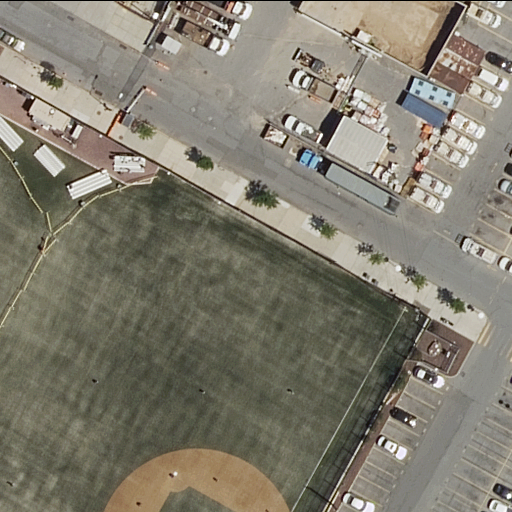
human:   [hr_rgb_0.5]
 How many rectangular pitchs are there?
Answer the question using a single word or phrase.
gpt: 1

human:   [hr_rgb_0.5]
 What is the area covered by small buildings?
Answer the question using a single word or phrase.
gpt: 87m2

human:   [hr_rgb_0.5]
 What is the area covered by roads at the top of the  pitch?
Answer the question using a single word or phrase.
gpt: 0m2

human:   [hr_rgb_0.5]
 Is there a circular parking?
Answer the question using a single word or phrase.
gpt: no

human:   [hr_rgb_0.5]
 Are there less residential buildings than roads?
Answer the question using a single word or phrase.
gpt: yes

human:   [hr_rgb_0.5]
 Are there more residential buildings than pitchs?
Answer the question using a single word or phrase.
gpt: yes

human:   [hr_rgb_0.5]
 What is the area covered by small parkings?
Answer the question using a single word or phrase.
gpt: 0m2

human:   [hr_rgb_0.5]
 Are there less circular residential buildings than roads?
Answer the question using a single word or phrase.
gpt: yes

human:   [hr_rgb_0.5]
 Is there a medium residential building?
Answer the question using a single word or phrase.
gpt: no

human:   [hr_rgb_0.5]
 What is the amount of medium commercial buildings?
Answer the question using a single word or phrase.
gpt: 0

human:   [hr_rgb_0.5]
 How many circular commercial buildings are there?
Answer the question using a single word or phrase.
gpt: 0

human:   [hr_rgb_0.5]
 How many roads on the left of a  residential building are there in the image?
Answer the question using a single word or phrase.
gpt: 4

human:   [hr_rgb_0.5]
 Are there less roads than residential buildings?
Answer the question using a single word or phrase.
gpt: no

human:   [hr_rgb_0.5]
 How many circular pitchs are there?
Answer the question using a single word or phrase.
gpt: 0

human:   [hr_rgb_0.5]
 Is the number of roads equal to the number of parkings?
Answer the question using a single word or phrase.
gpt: no

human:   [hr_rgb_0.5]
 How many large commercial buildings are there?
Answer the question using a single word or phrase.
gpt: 0

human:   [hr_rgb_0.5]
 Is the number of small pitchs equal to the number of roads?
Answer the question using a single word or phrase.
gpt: no

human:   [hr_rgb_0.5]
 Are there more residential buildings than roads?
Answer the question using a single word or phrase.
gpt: no

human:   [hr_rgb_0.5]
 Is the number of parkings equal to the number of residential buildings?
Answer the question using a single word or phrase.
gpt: no

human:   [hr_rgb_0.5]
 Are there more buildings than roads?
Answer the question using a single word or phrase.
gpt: no

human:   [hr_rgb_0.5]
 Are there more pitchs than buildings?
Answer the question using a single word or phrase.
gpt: no

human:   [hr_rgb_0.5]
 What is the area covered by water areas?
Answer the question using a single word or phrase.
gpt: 0m2

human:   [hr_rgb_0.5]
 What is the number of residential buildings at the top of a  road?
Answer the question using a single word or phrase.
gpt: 3

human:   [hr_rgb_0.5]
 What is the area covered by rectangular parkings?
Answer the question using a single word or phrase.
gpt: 0m2

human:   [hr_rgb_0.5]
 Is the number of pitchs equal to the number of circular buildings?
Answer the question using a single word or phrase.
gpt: no

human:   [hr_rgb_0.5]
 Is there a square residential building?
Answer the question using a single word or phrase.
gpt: no

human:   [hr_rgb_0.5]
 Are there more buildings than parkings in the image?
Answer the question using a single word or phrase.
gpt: yes

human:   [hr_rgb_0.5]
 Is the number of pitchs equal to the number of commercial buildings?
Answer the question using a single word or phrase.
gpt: no

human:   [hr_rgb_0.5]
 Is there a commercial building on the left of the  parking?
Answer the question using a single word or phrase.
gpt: no

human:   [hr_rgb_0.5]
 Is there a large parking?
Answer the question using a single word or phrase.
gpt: no

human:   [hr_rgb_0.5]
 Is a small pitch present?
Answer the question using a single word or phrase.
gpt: yes

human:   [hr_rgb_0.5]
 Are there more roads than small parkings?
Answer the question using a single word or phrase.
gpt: yes

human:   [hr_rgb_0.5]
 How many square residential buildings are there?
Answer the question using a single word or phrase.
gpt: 0

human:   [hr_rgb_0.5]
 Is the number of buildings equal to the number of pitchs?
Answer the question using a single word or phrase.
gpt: no

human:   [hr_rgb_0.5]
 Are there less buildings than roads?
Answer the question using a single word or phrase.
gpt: yes

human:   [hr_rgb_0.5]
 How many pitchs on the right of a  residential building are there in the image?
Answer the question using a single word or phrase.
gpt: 0